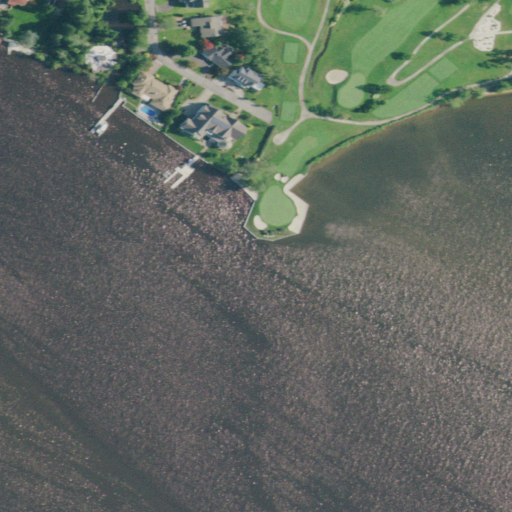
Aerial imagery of cape in New Jersey named Flag Point containing open water, open development, low intensity development, herbaceous wetlands, and medium intensity development